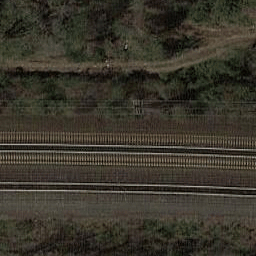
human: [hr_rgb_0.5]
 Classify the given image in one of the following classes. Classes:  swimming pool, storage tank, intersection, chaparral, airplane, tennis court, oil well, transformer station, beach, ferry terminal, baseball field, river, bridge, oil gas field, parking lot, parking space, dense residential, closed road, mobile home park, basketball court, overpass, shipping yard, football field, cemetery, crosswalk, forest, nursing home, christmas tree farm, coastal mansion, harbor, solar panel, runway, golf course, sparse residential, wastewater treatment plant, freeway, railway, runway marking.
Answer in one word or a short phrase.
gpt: railway